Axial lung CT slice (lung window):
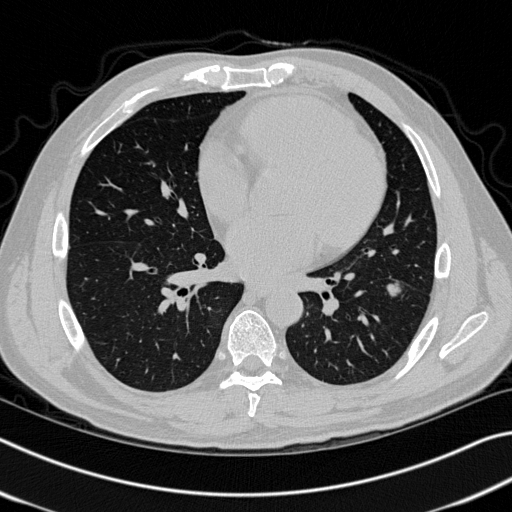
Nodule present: yes
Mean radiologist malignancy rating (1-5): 4.25